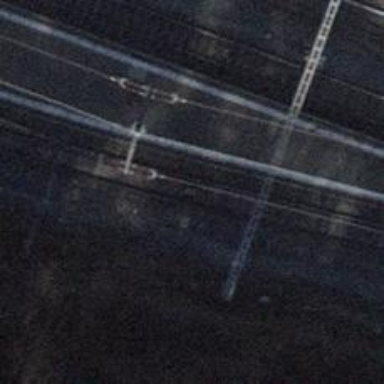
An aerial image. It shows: Railway switch.